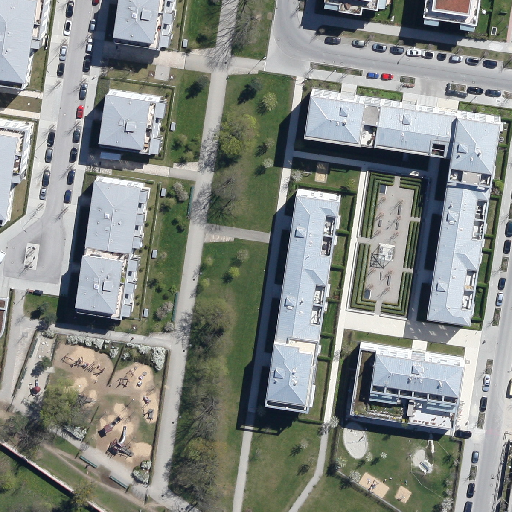
Referring expression: light-duty vehicle